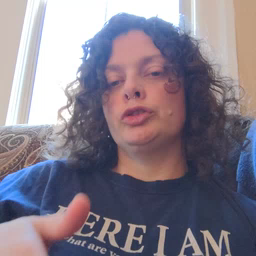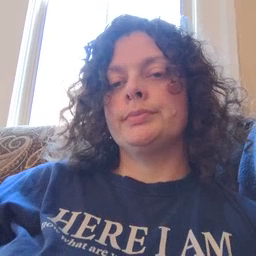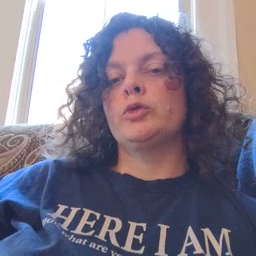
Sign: shoe